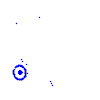
Particle: pion